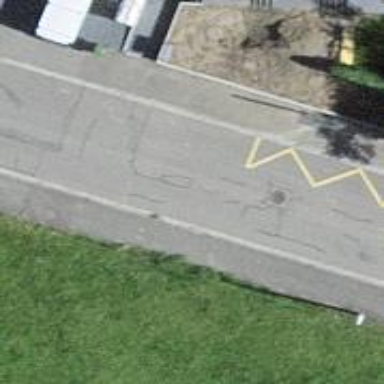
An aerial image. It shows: Bus stop with designated public transport stop position.